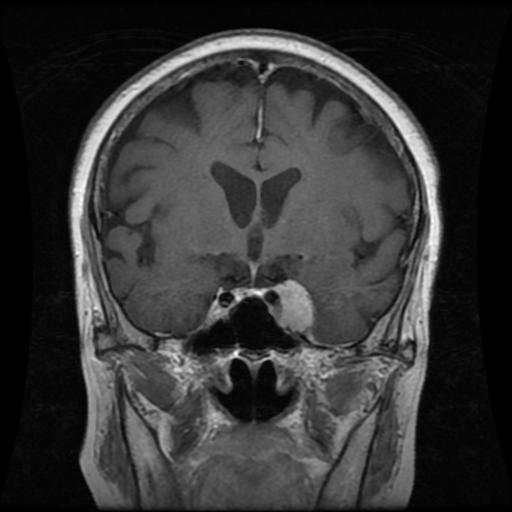
Label: meningioma